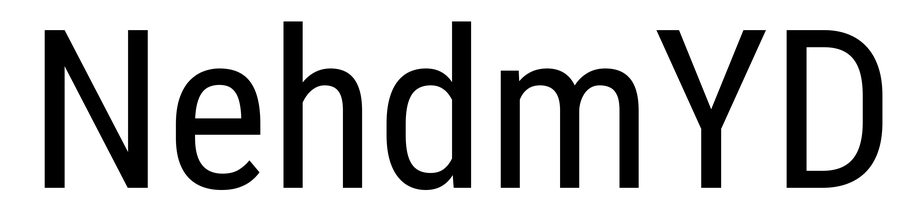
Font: Roboto_Condensed_Regular